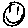
Label: smiley face